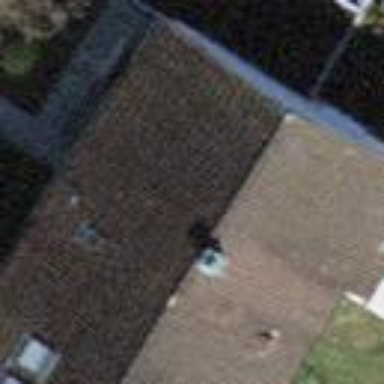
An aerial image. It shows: Semidetached house with gabled roof.